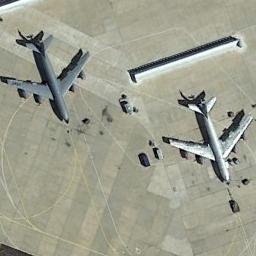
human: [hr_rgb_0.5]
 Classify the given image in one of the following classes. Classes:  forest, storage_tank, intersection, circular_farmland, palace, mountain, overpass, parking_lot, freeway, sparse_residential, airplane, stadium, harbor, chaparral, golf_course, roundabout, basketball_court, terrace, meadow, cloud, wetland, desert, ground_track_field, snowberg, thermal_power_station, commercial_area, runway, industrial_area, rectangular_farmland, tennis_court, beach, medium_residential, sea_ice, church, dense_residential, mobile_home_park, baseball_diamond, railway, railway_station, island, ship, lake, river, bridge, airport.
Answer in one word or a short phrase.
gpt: airplane